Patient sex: M
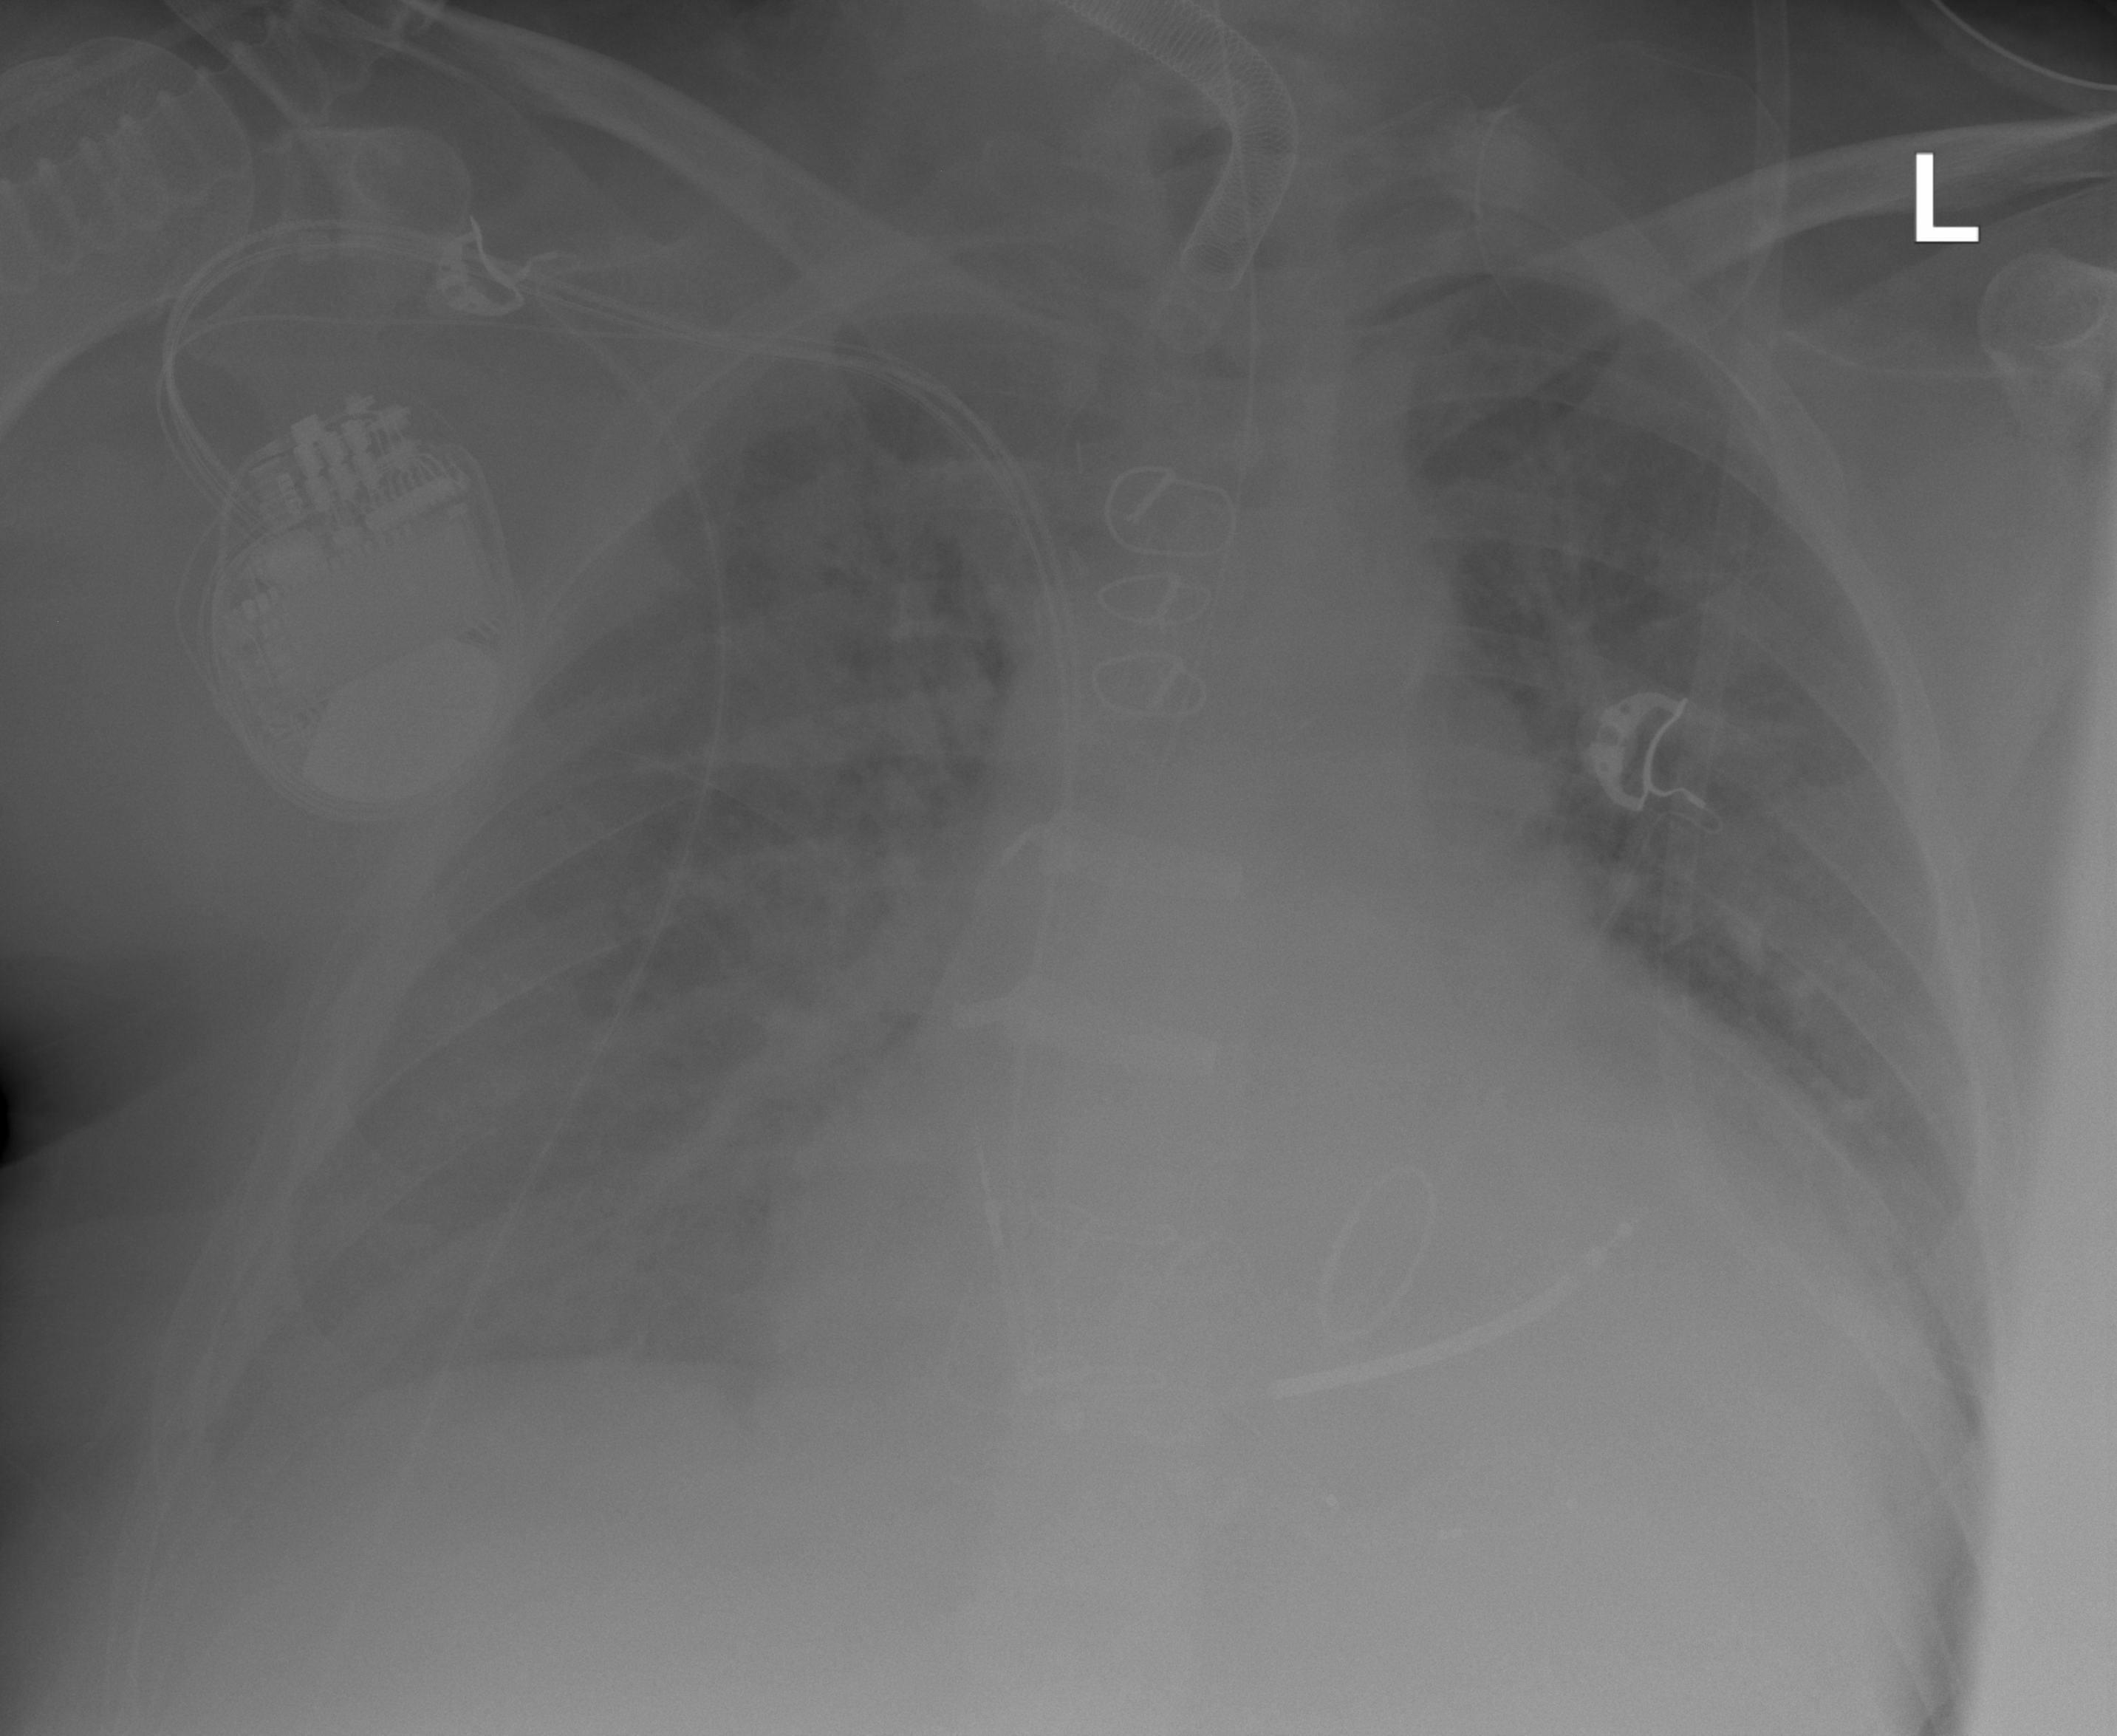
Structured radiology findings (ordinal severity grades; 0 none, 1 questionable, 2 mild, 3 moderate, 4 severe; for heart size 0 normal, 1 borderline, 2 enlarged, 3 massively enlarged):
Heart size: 2
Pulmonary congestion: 3
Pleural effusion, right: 2
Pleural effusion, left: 0
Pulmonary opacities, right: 0
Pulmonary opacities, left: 0
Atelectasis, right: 2
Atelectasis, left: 0